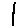
Label: line